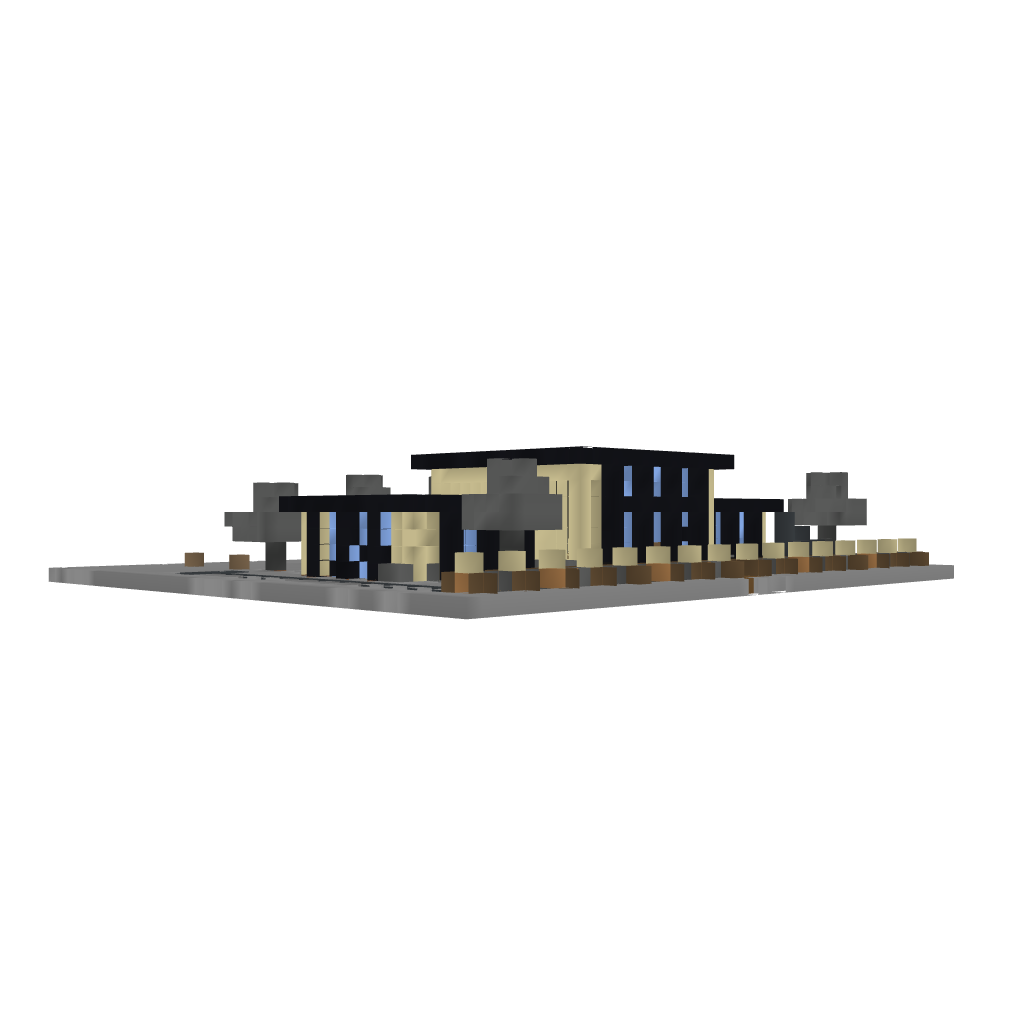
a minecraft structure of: Modern House #3 (Ecl1pse8) 1.7.2